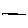
Label: hexagon